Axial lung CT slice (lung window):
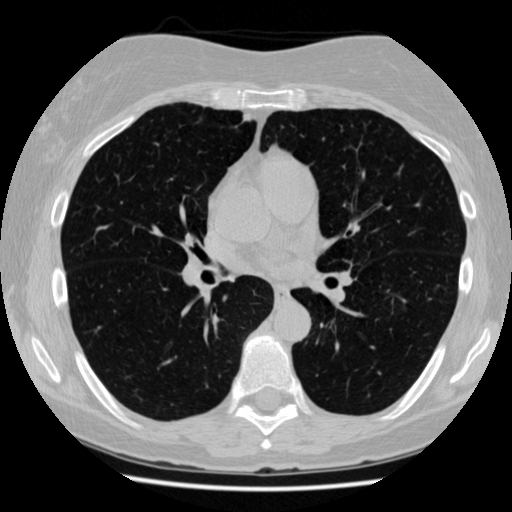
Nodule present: no